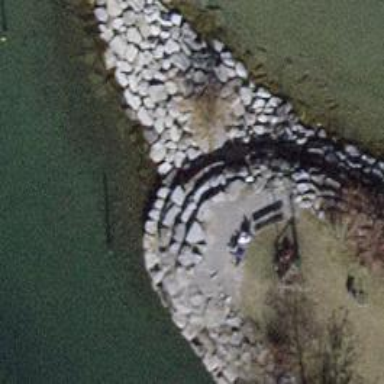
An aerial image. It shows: Bench for seating.